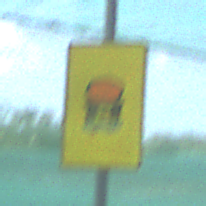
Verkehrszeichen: FahrzeugeMitWassergefaehrdenderLadungOhnePfeilsymbol
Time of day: MorningAfternoon
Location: Roofed (Special)
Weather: PartlyCloudy
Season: NotSpecified
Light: Natural